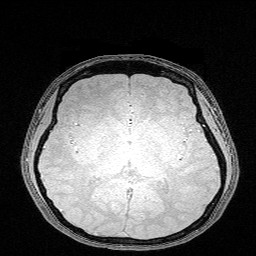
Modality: FLASH
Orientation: coronal
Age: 24
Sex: female